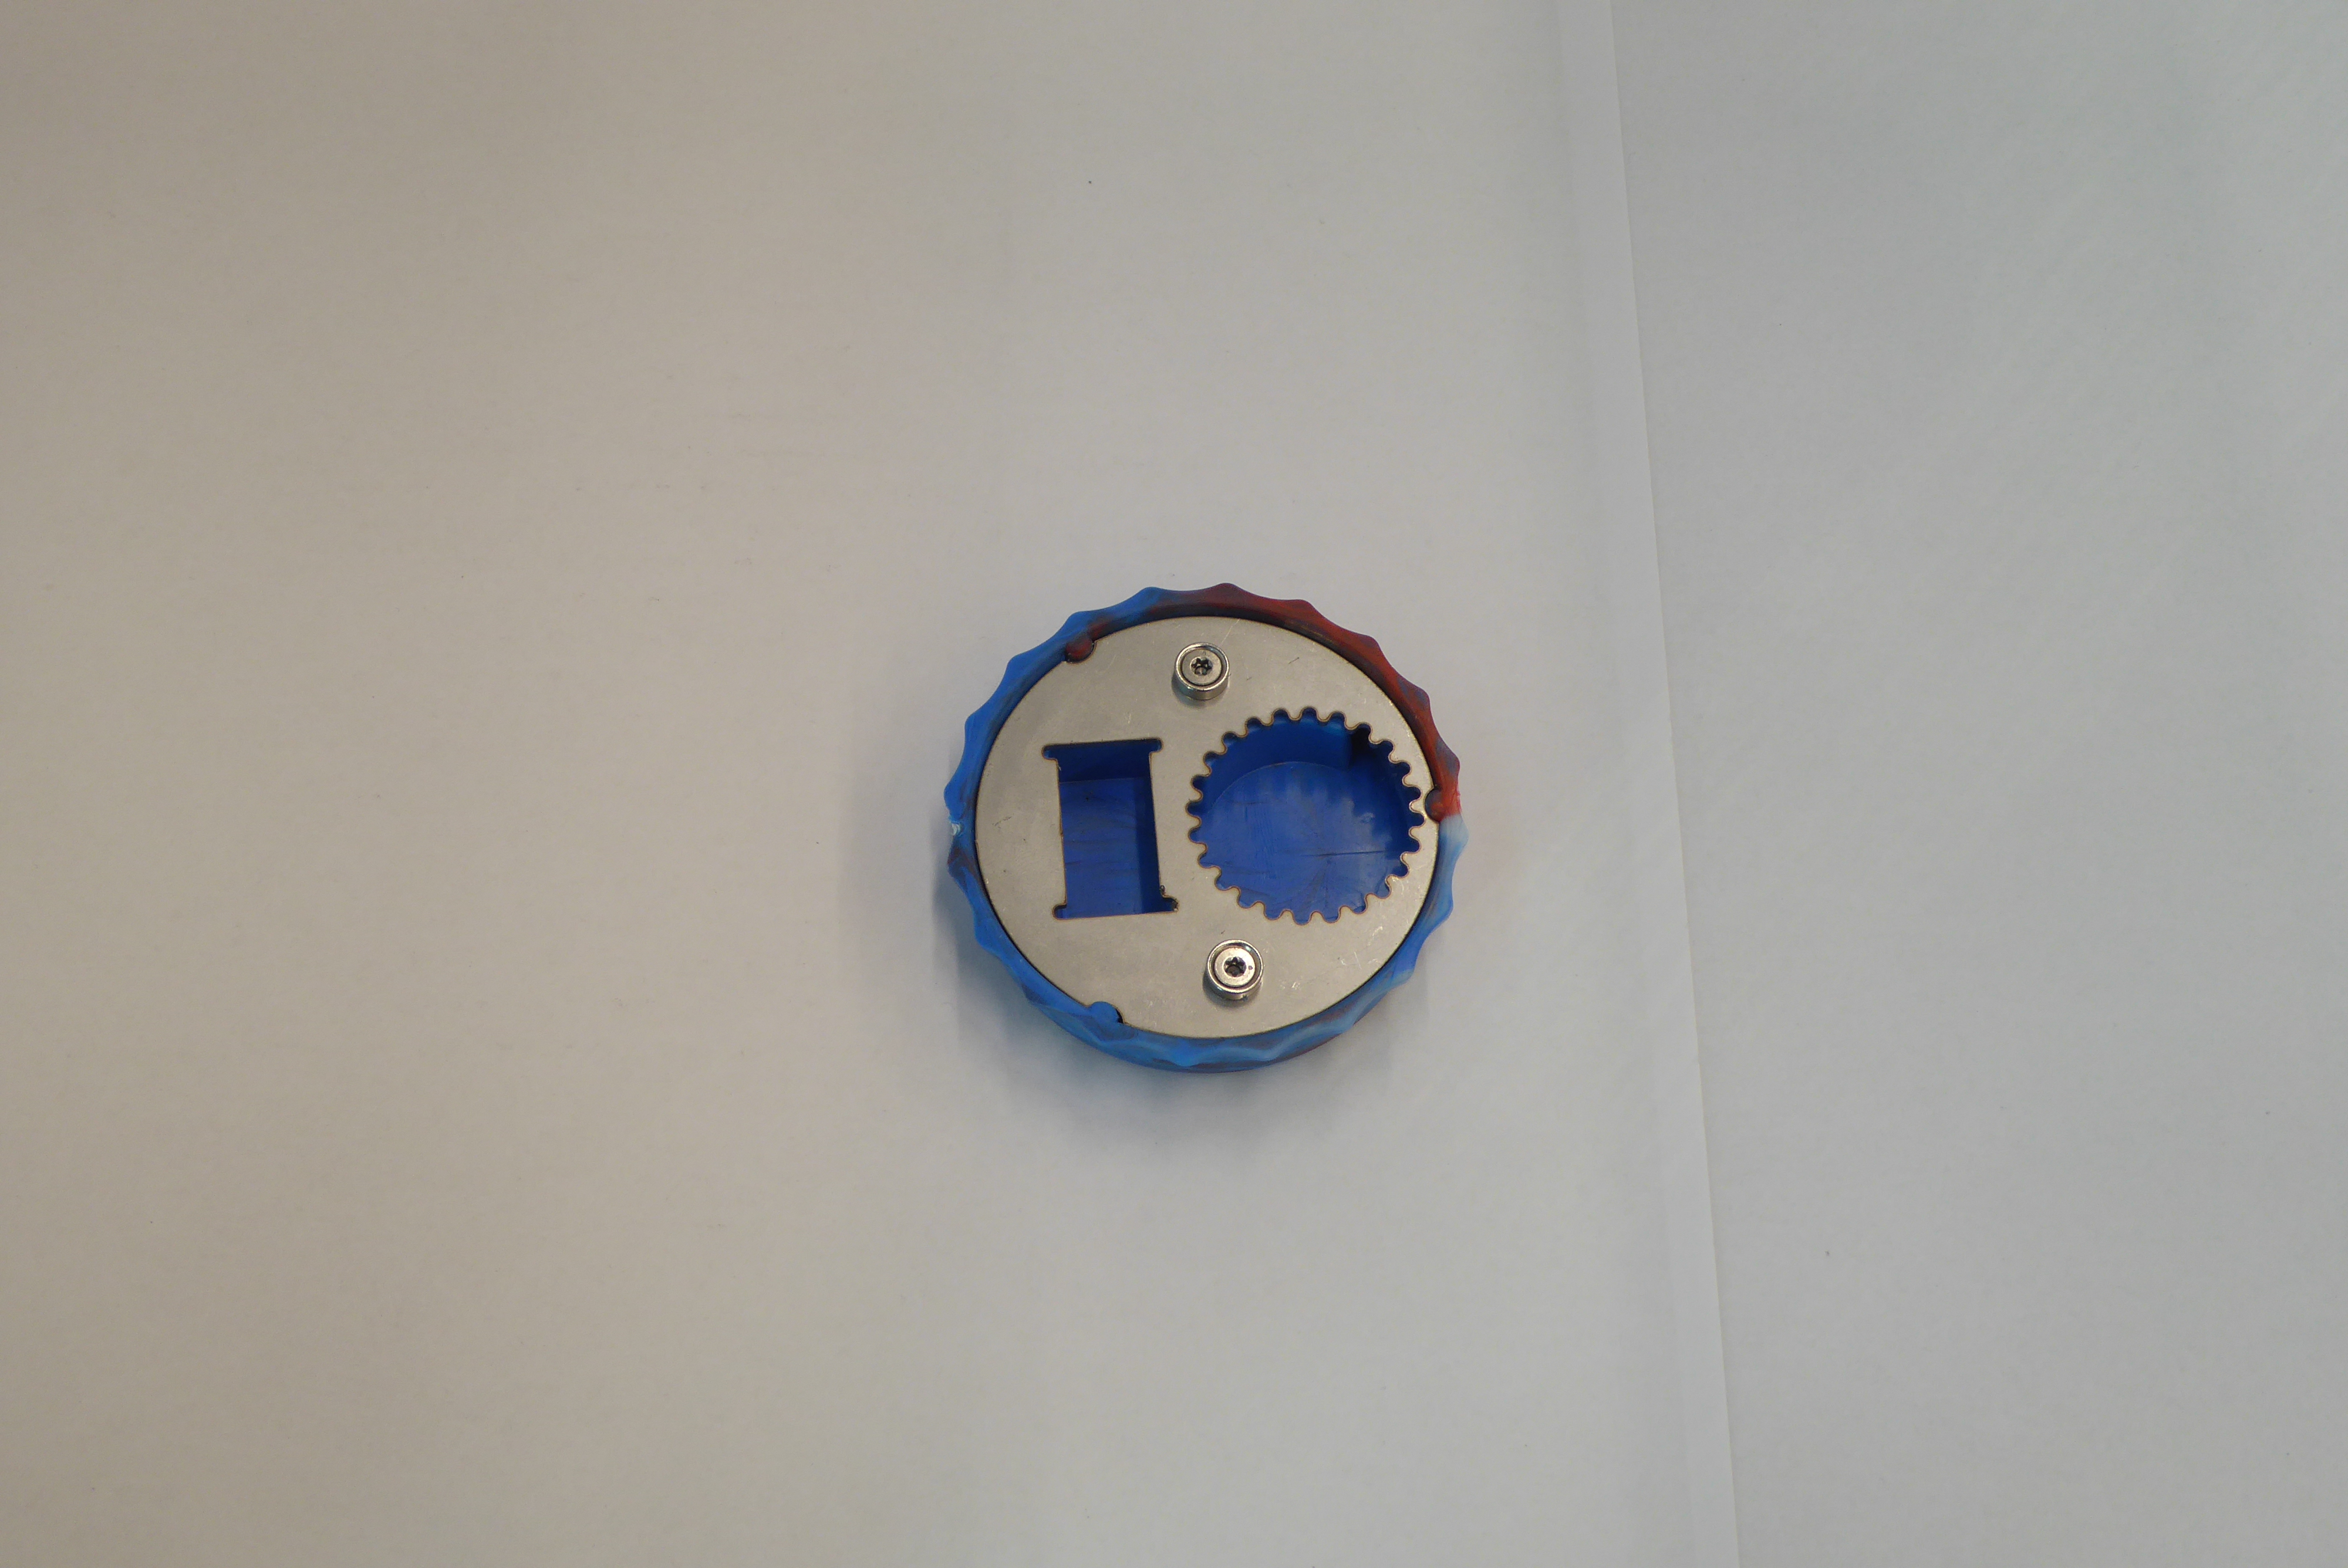
Label: Bottle Opener